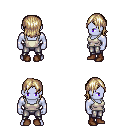
a pixel art fantasy rpg character, male body template, dark elf, purple skin, white pirate shirt, metal pants, white blonde long bangs hairstyle, brown shoes, four views (front, back, left, right), 2x2 character sprite sheet, small pixel art, hard edges, no anti-aliasing